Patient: sex M, age 66
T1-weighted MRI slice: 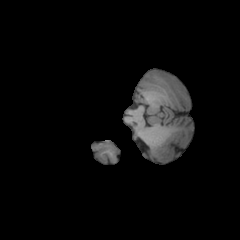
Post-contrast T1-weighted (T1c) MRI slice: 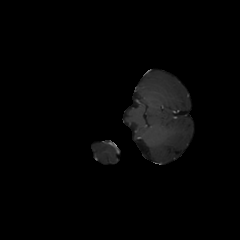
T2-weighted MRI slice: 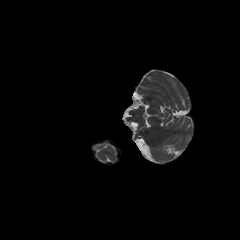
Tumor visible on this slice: no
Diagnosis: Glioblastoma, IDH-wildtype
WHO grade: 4